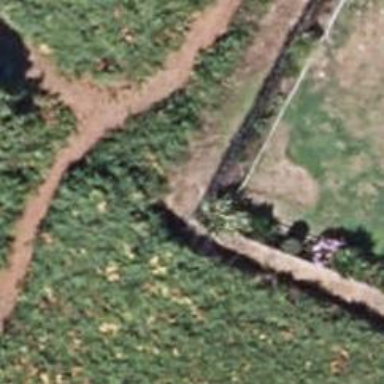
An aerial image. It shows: Fence.